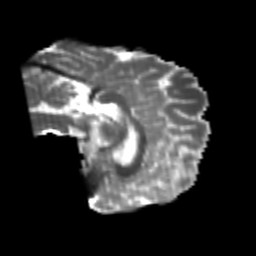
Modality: T2w
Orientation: sagittal
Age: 22
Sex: female
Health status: healthy
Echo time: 0.074 s